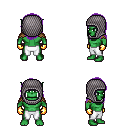
a pixel art fantasy rpg character, male body template, orc, green skin, leather shoulder armor, white pants, purple long hairstyle, chain hood, gold gloves, four views (front, back, left, right), 2x2 character sprite sheet, small pixel art, hard edges, no anti-aliasing